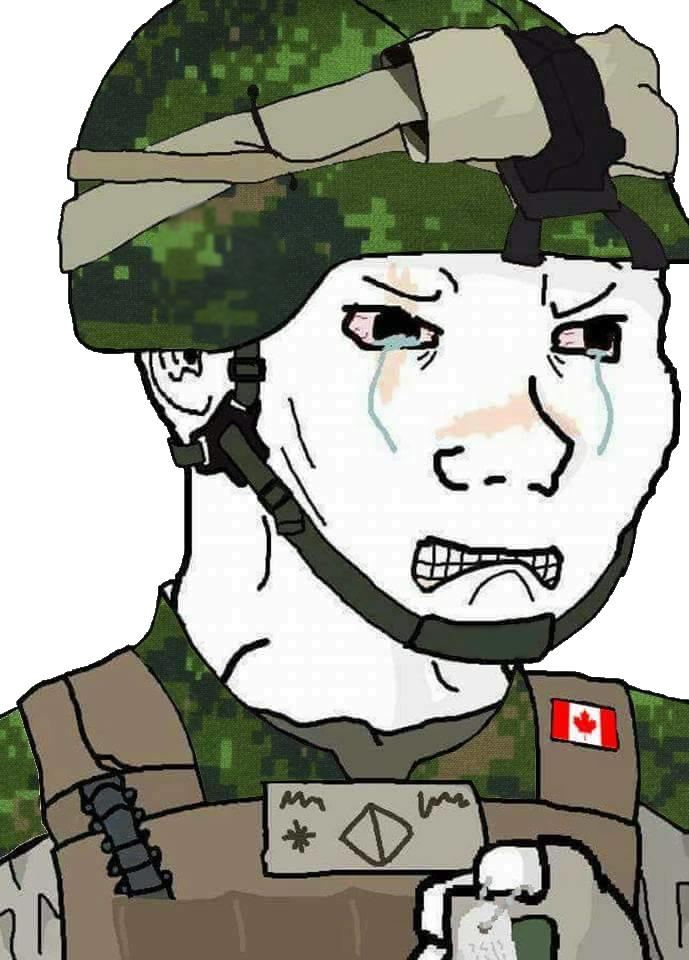
Label: 5_Crying_Wojak